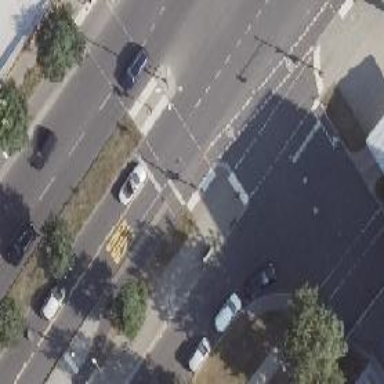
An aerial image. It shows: Footway crossing with traffic signals and island.